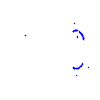
Particle: pion